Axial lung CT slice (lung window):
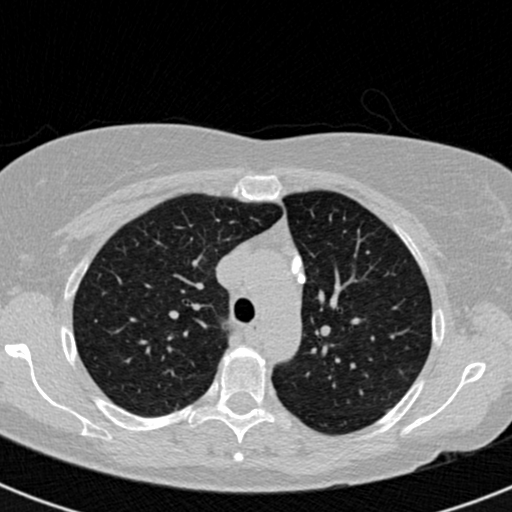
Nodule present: no